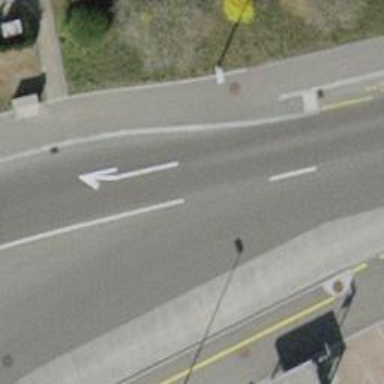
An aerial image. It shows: Tertiary road with asphalt surface. There is separate sidewalk along the road.